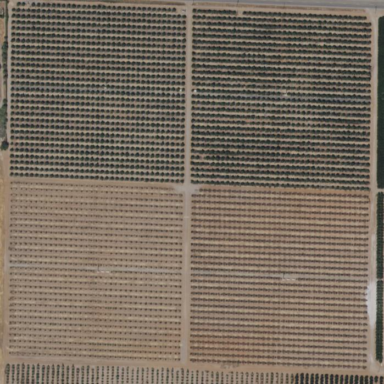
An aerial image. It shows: Orange orchard with rows of orange trees.